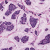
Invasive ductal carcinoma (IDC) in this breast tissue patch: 0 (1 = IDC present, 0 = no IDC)